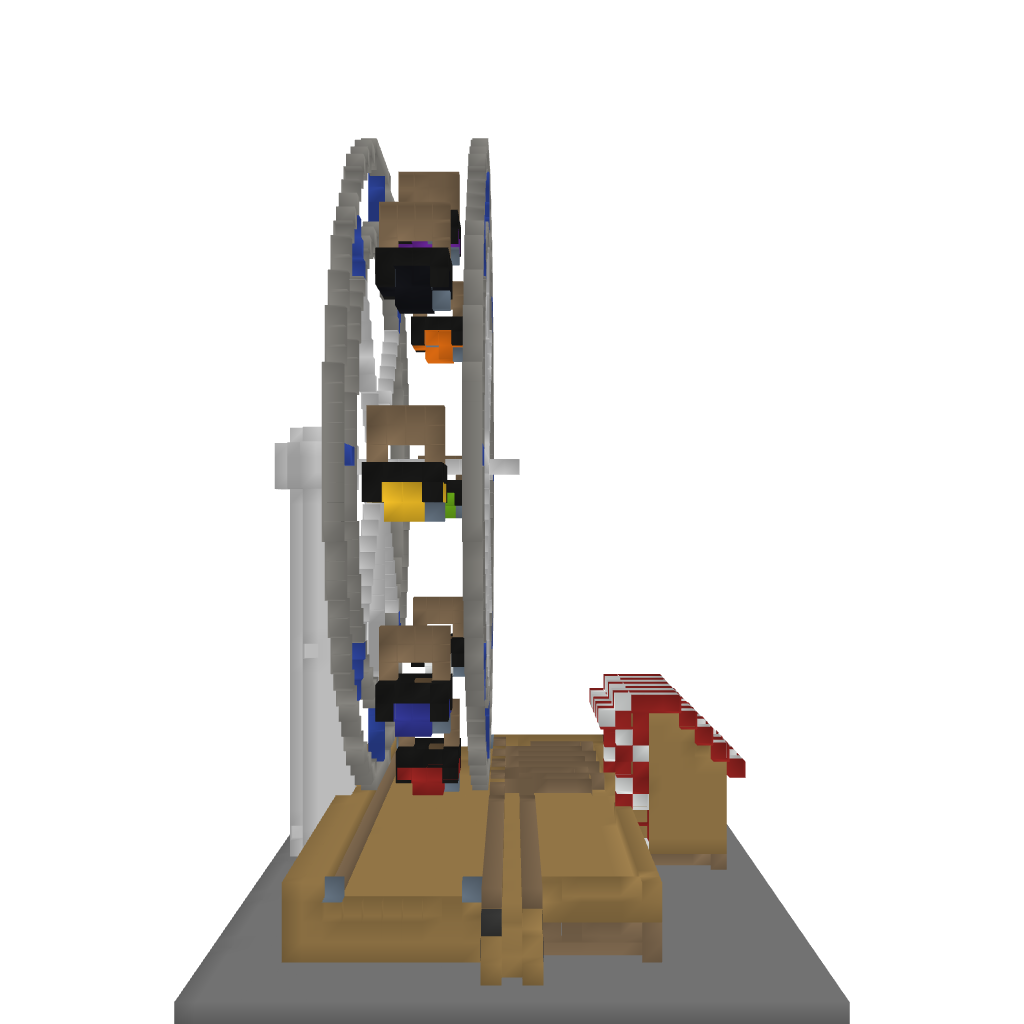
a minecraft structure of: FerrisWheel